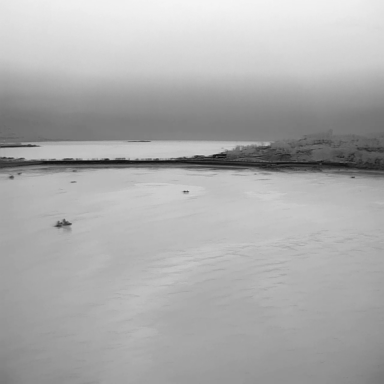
There are two canoes in the infrared image.